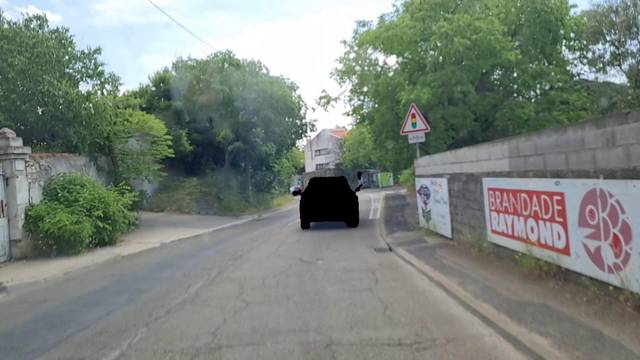
Region: France
Coordinates: 43.837, 4.336